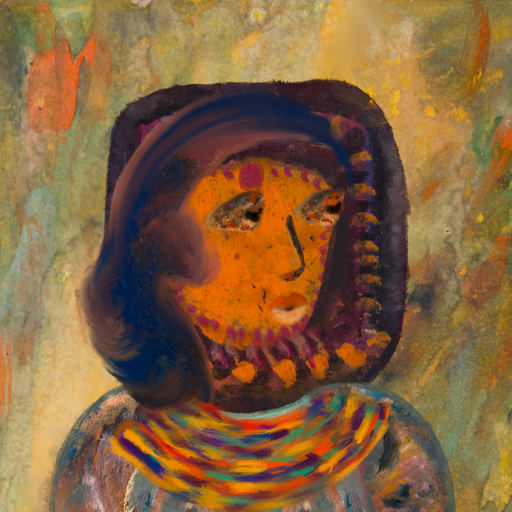
Background: Comrade, Head And Neck Side: Doll_w_Hair, Face Side: Gypsy_Queen, Bust: Boggyland, Hair Side: Mother_And_Son_Son, Head Accessory: Blank, Second Necklace: An_Impression_2, Necklace: Blank, Baby: Blank